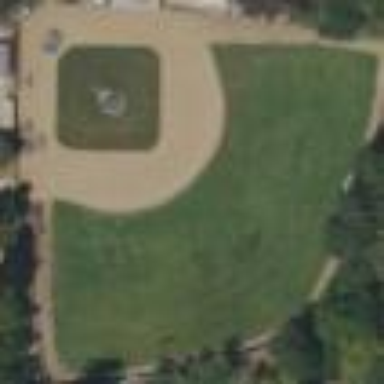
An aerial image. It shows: Baseball pitch for leisure and sports activities.